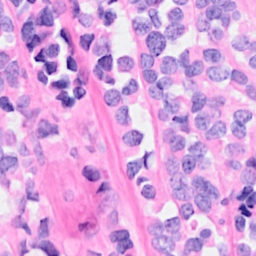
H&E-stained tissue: Breast